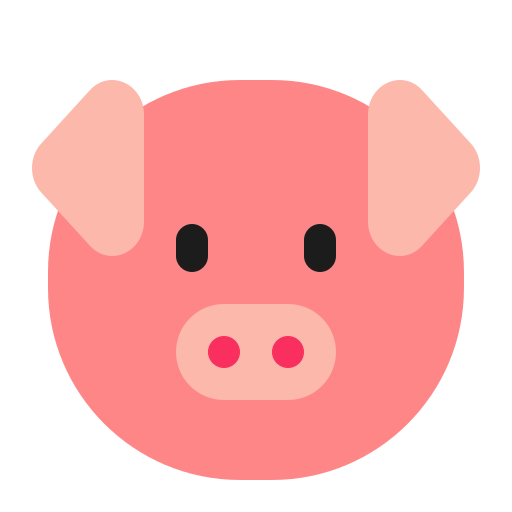
pig face flat